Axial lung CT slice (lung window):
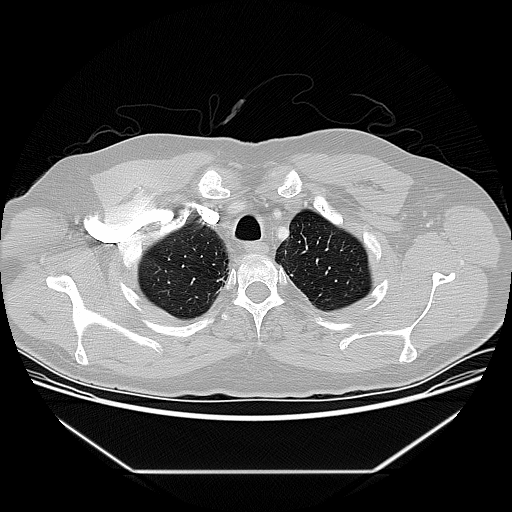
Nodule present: no